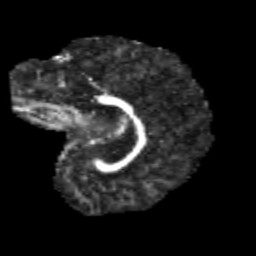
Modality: FA
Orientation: sagittal
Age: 11
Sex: female
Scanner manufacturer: siemens
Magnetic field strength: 3 T
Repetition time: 3.8 s
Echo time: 0.07 s